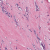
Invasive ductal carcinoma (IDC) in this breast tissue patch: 0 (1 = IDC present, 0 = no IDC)